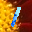
Label: 1